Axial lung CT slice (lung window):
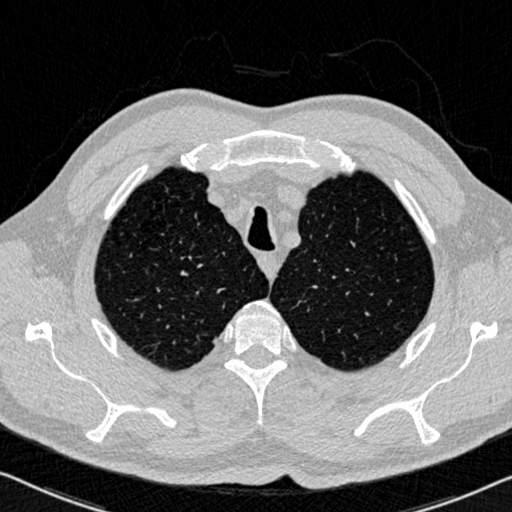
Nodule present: no